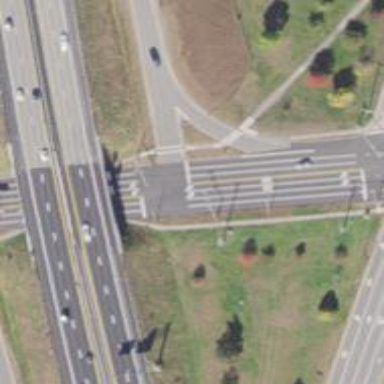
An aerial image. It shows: Primary highway with separate asphalt sidewalk.